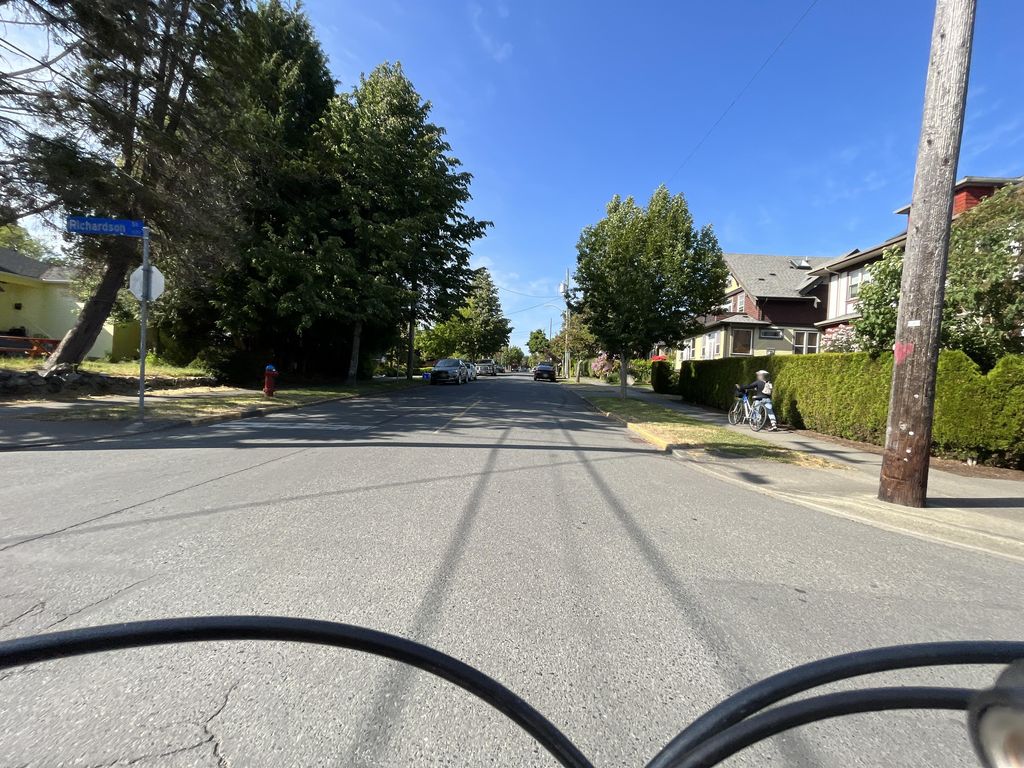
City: victoria